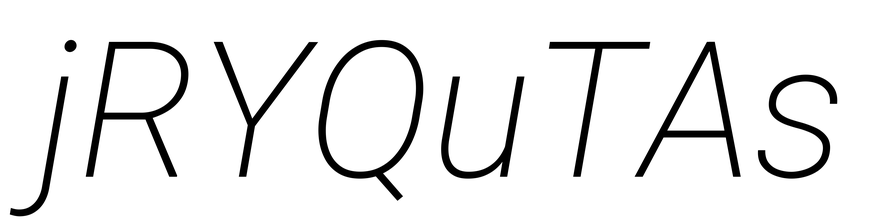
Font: Roboto-Italic_ExtraLight_Italic